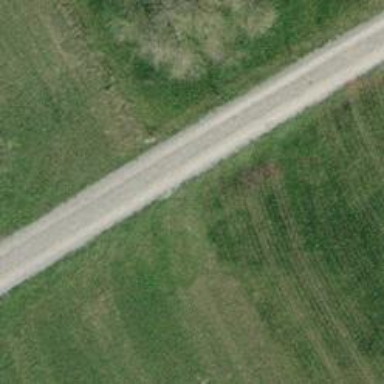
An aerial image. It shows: Compacted track road with grade3 tracktype.